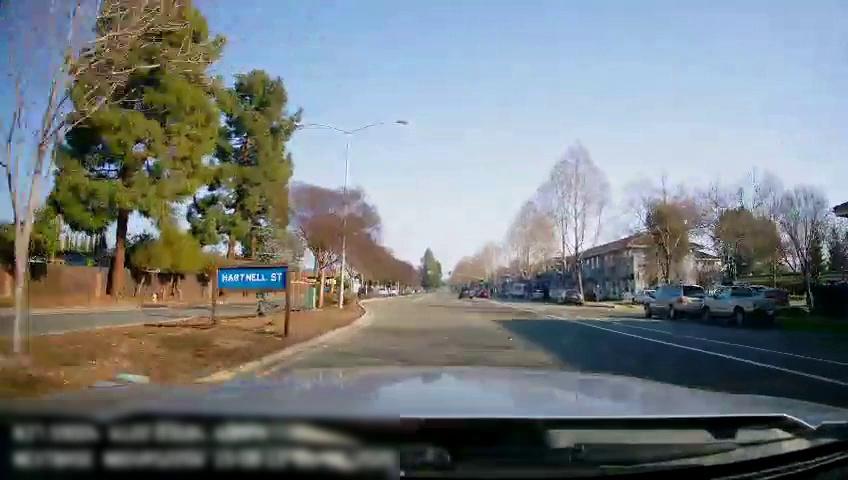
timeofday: Day
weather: Sunny
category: Drivable Space
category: Drivable Space
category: Vehicles | Truck
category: Vehicles | SUV
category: Vehicles | Car
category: Vehicles | Car
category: Vehicles | Car
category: Vehicles | SUV
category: Vehicles | Van
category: Lanes | Alternate Lane
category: Lanes | Alternate Lane
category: Traffic | Signs